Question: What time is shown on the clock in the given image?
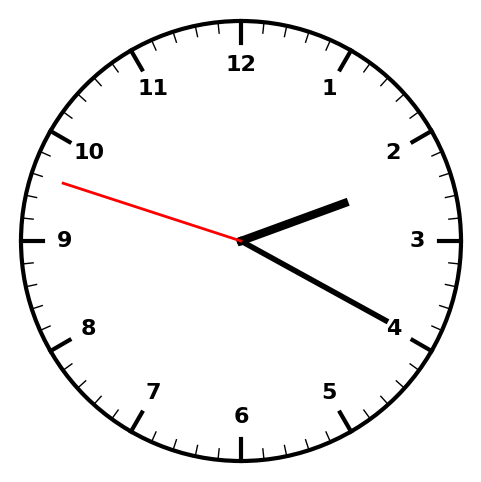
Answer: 02:19:48